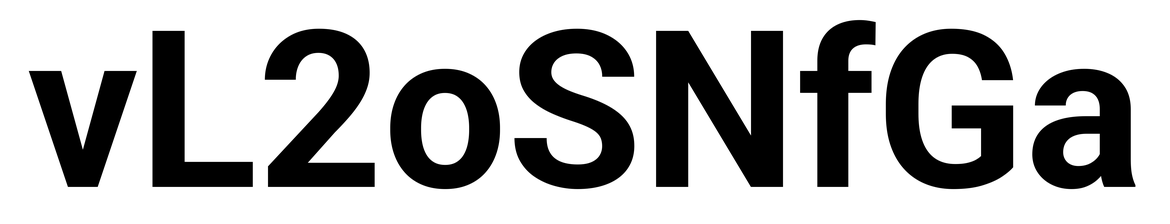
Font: Roboto_Bold